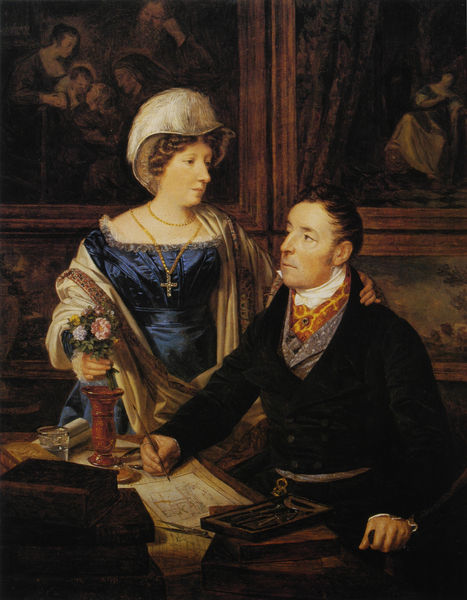
Titel: Bildnis eines Karthographen mit seiner Frau
Künstler: Ferdinand Georg Waldmüller
Standort: Münster
Institution: Westfälisches Landesmuseum für Kunst und Kulturgeschichte
Schlagwörter: blau, dunkel, feder, gemälde, mann, umhang, menschen, blumen, braun, frau, glas, holz, hut, hüte, kleid, kopfbedeckungen, mund, nase, profil, schmuck, schwarz, stuhl, tisch, zimmer, blick, dame, gürtel, rosen, schal, tuch, haube, anzug, jacke, mütze, mützen, augen, samt, bild, portrait, öl, gold, kelch, sessel, paar, personen, blatt, locken, schulter, seide, vase, kopfbedeckung, schrift, bilder, bücher, papier, schreibtisch, umarmung, wohnzimmer, blumenvase, kette, romantik, ölgemälde, blue, chair, hands, hat, oil, red, velvet, white, women, aristocracy, black, dark, dress, face, france, gray, green, hair, interieur, interior, lady, nasen, painting, room, seated, sit, sitting, society, table, wall, woman, yellow, halstuch, flowers, picture, brown, pot, knöpfe, revers, weste, blumenstrauss, satin, doppelportrait, buch, kreuz, kiste, tinte, pult, rolle, kerzenhalter, ehepaar, kravatte, feather, hand, flower, silver, zeichnen, wohlhabend, brief, schreiben, man, mittelalter, bürgerlich, girl, orange, water, boy, noble, stand, suit, light, schriftstück, drawing, paper, shawl, bonnet, cap, coat, realism, scarf, silk, buttons, romantic, leo, bonett, books, bouquet, briefpapier, couple, cravat, cross, curls, desk, donor, donors, faces, fowers, glass, jacket, necklace, paintings, pair, pen, quill, rpses, staruß, taft, tahmen, writing, zeichner, british, frames, portraits, letter, love, roses, victorian, schreibfeder, duke, royal, neck, family, ink, jesus, architect, style, art, patron, pocket, schreibend, map, pencil, prächtig, zirkel, verheiratet, rose, american, book, christ, crucifix, cup, waistcoat, blue dress, blume, paint, stilleben, hasltuch, kistchen, joseph, mary, rich, fashion, vermeer, tan, gesture, oainting, drink, blaues kleid, library, potrait, married, sofa, keleid, written, key, sign, touch, wealthy, romance, chain, halstuc, husband, wife, dnkel, overcoat, petticoat, 19th century, drwaing, portait, kinder, husban, 18th century, pärchen, halskette, mutter, office, corss, rembrandt, writting, writer, 1800, neklace, affection, firl, john the baptist, upset, 1700, renassaince, rick, comforting, artwork, relationship, write, armrest, triditional, ascot, dutchess, contract, xxxxxxx, zhut, b+cher, golöd, neckless, maps, socirty, commission, arm around, posy, necklass, old art, white people, rich people, braceless, nekclace, smart, aristocrats, writter, neo classicism, necklase, prtrait, nasenbären, coupleportrait, deph, silks, stickpin, period dress